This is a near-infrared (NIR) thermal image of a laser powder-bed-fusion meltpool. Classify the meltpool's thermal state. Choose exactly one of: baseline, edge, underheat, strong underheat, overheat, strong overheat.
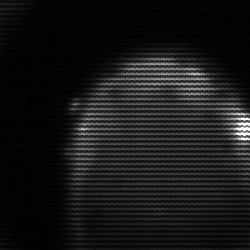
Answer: edge